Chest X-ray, AP view. Patient: 35 years old, sex F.
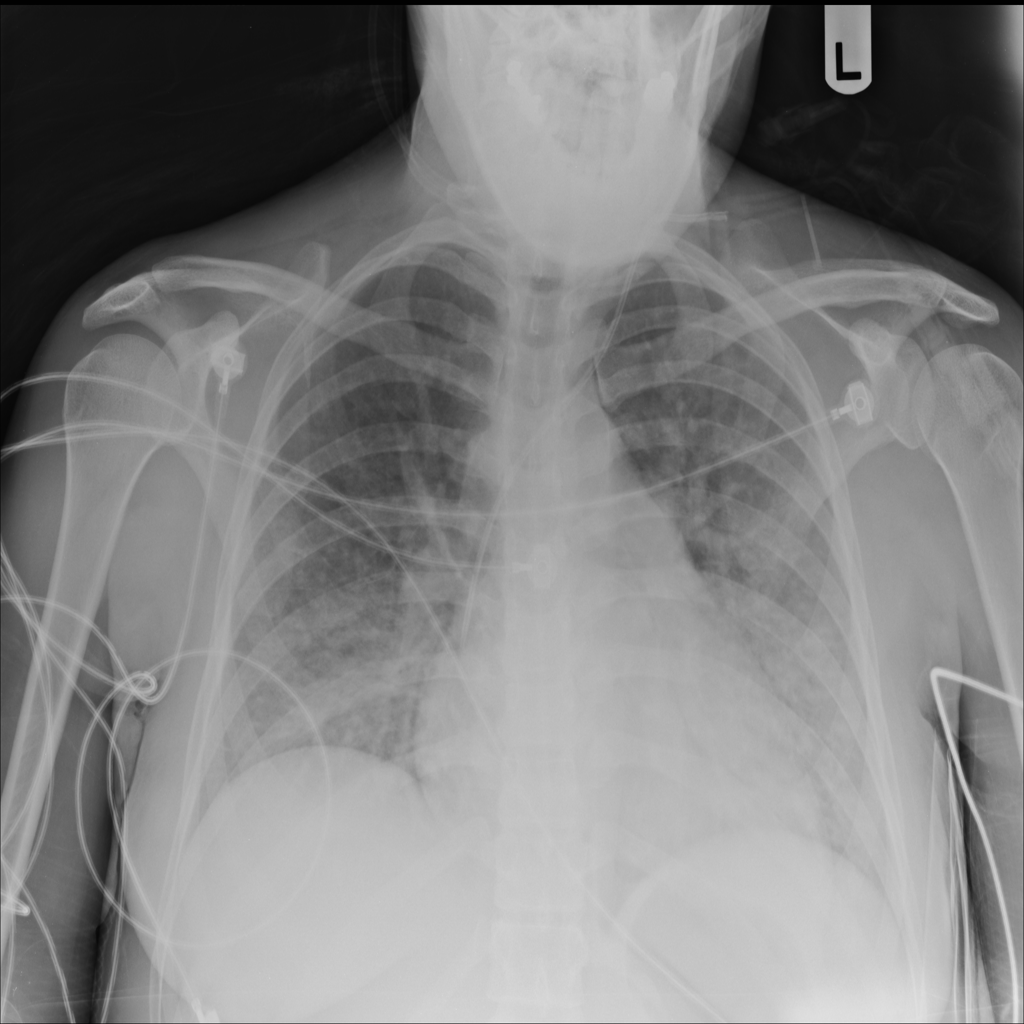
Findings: Infiltration